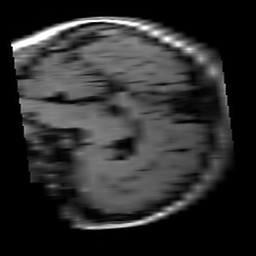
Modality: T1w
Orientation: sagittal
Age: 26
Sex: female
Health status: healthy
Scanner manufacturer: siemens
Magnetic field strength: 3 T
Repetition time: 4.1 s
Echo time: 0.0085 s